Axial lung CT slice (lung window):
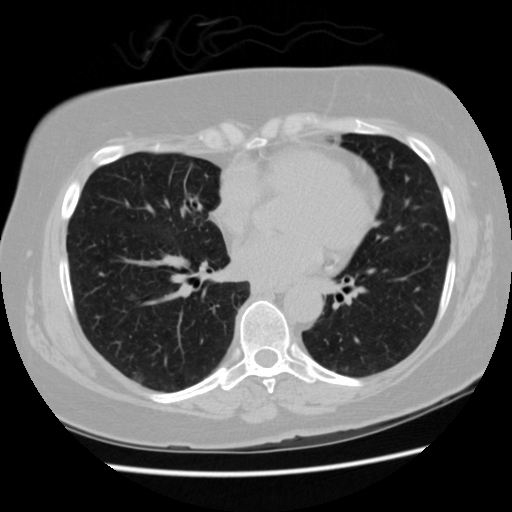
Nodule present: yes
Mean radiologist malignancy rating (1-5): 2